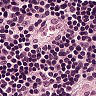
Metastatic tissue present: no